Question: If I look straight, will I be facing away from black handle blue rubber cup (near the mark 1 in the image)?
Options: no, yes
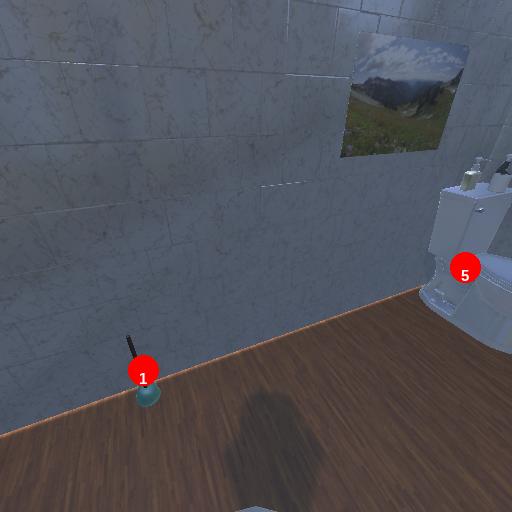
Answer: no